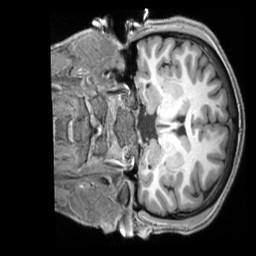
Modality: T1w
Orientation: coronal
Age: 28
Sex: male
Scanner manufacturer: siemens
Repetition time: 2.3 s
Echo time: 0.00229 s